Question: so first my entities

the problem i want to have a page with all the story titles and their types
there are three stories 'LongStory' , 'CoOpStory', 'GenericStory'
the generic story is associated with 'StoryType' for the type of the generic story
i have two problems
first when i want to check if the story is 'LongStory' or 'CoOpStory' i have to get all the entity and check the entity type if it is 'LongStory' then do something , i don't know how to retrieve some data [only the title] and check the type
my second problem like i said i want to have a page with all the story titles and their types i don't know how to do that without making a lot of queries , i can't make a join to the 'StoryType' table because it must be 'GenericStory' to be associated with that , so what i do first get all the stories then do an extra query for every 'GenericStory' to get the type
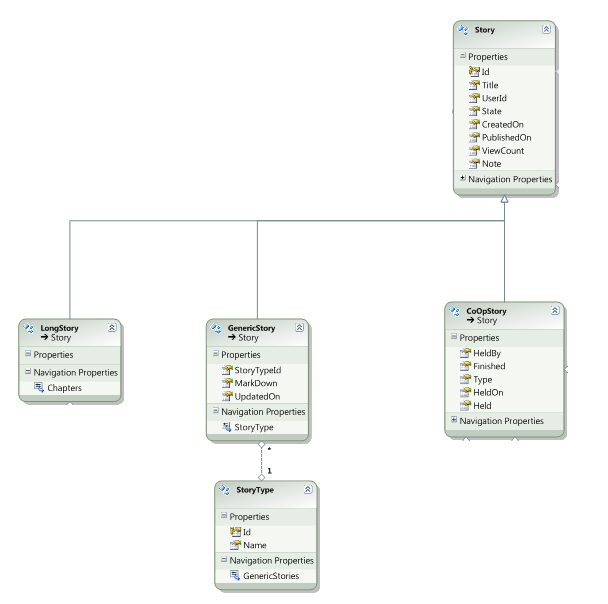
Answer: You are looking of 'OfType' and 'Concat' extension methods.
To get only LongStory instances you just need to call:
'''
var longStories = context.Stories.OfType<LongStory>().ToList();
'''
To get your bigger query it is little bit more complex. You can either try:
'''
var allStories = context.Stories
.OfType<GenericStory>()
.Include("StoryType") // I'm not sure how this works with concat
.Concat(
context.Stories.OfType<LongStory>.Concat(
context.Stories.OfType<CoOpStory>()));
'''
Or you can do a projection:
'''
var allStories = context.Stories
.OfType<GenericStory>()
.Select(s => new { s.Title, s.StoryType.Name })
.Concat(
context.Stories
.OfType<LongStory>
.Select(s => new { s.Title, "LongStory" })
.Concat(
context.Stories
.OfType<CoOpStory>()
.Select(s => new { s.Title, Type })));
'''